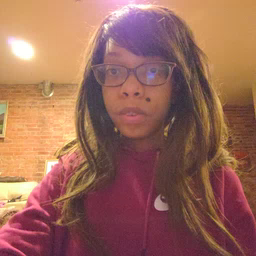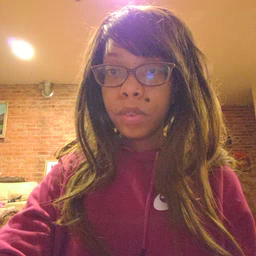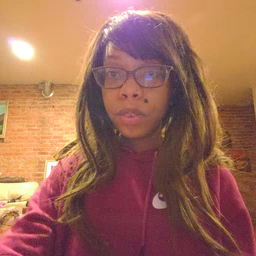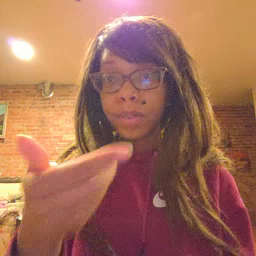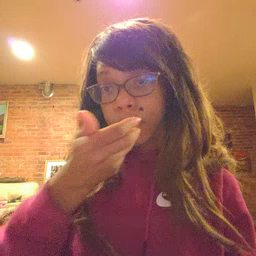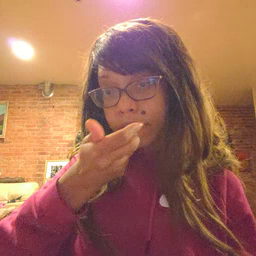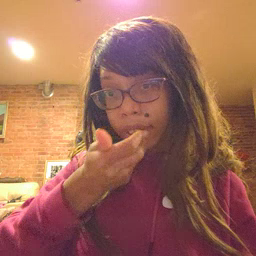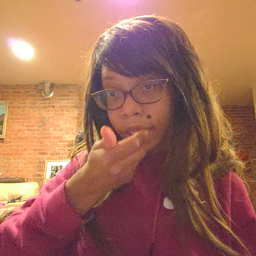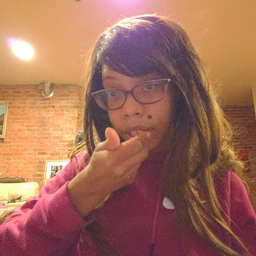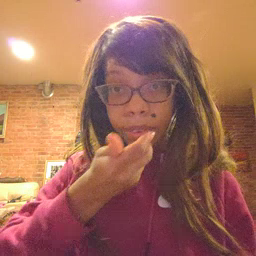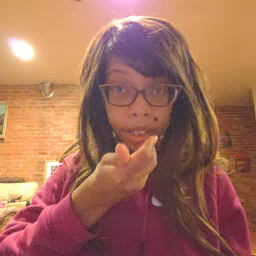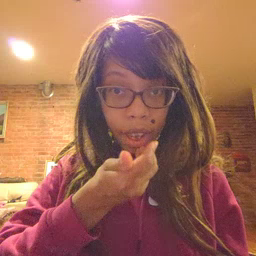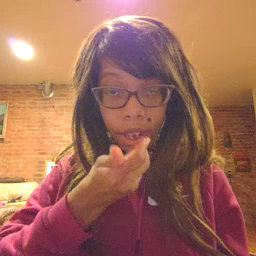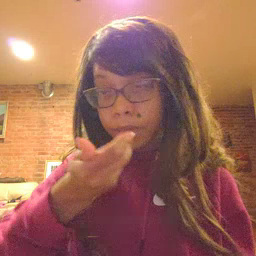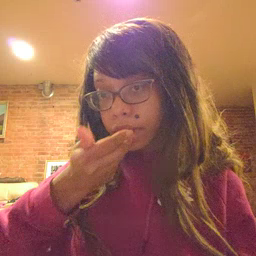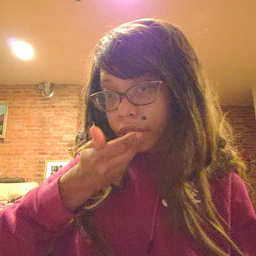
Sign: pizza